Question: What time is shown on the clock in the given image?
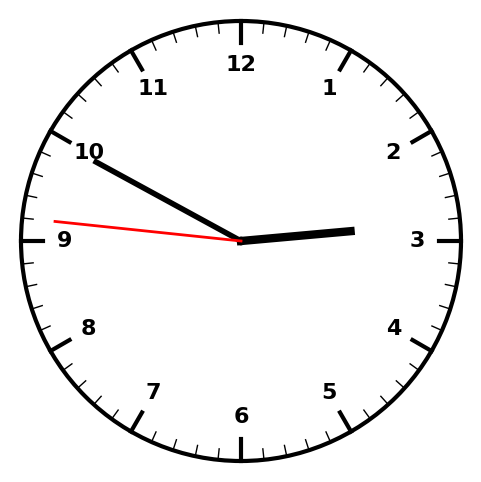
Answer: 02:49:46